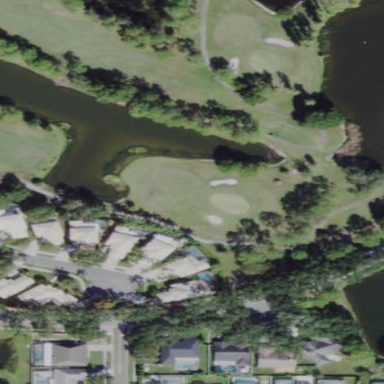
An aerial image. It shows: Water hazard in golf course. The hazard is natural water feature.